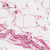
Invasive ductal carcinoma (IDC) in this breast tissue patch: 0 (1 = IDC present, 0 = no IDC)